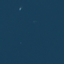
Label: SeaLake